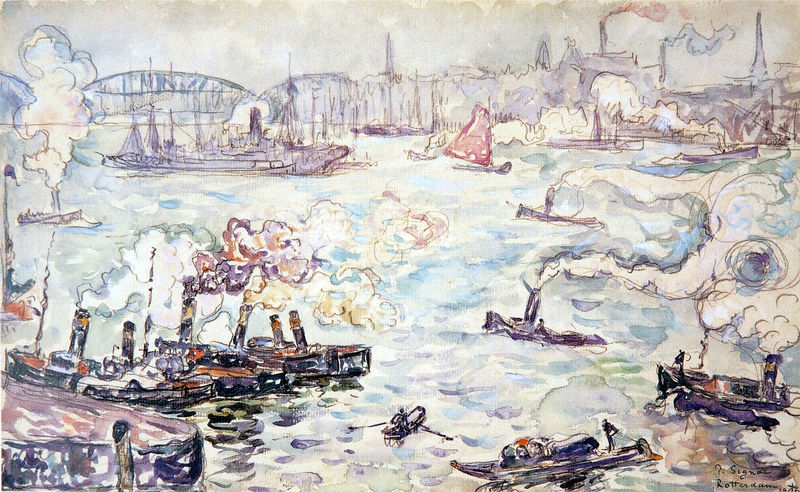
Titel: Rotterdam
Künstler: Paul Signac
Standort: New York (New York)
Institution: The Metropolitan Museum of Art
Schlagwörter: blau, feuer, gemälde, himmel, mann, meer, wasser, aquarell, fluss, gelb, impressionismus, kirchturm, landschaft, see, stadt, braun, grau, hell, licht, orange, paris, schwarz, skizze, weiss, zeichnung, dach, rot, bild, holland, signatur, häuser, spiegelung, brücke, gewässer, qualm, rauch, boot, boote, kahn, kamin, ruder, schornstein, turm, holzschnitt, japan, schiff, schiffe, segel, segelboot, segelschiffe, welle, wellen, divisionismus, fahne, fischer, mast, schornsteine, dunst, lila, nebel, amerika, schlot, silhouette, van gogh, auto, hafen, industrie, kähne, kai, lastkahn, masten, strom, dampf, dampfer, dampfschiff, raddampfer, seemann, ruderboot, ruderer, rudern, bohlen, ozean, schlote, smog, türme, mole, kathedrale, industrialisierung, stahlbrücke, verkehr, signatru, seurat, sisley, signac, fähre, usa, flotte, london, stahl, anlegestelle, spätimpressionismus, frachter, rhein, industriealisierung, eisenbrücke, köln, dampfschiffe, schlepper, athedrale, brückeschiff, fährboot, hamburg, impressioniosmus, kajüte, kreuzer, lotsen, motorboot, rauchwolken, rotterdam, schifffahrt, schornsteige, surfer, titanic, seegelboot, schifffe, kt, deutz